Question: I think this question is not a duplicate, or if it is, I couldn't understand how to make this work.
(sorry for my great drawing capabilities...)

I have a ball, radius 0.5 (so, perimeter is 3.<PHONE>).
In each frame, I have it in 'oldPosition' and I want to place it in 'position', so, move in the blue arrow direction, represented by the v vector in the drawing. This is easy.
The trick is that I want the ball to be rotated in the target position. The rotation axis should be perpendicular to the direction (green dashed line), and rotation should be performed in relation to the object center (rotation will be 2x the length of the translation).
My libgdx code at the moment looks like:
'''
// During object initialization I have a Matrix4 with identify
Matrix4 rotation = new Matrix4();
// Now, this code during render()
Vector3 movement = position.sub(oldPosition);
float length = movement.len();
// drawing this on paper, it seems a correct way to compute orthogonal vector
rotation.rotateRad(new Vector3(-movement.z, 0f, movement.x), 2*length);
iSphere.transform = rotation.cpy().trn(position);
'''
So, basically, I start with the identify Matrix4. In each frame I apply a rotation to it, apply that rotation in the sphere, and translate it.
This seems to work at first (?), but after a lot of rotations, ball starts rotating in the wrong direction.
I tried an implementation with Quaternions but did not have luck as well. It should be something simple that I am forgetting.
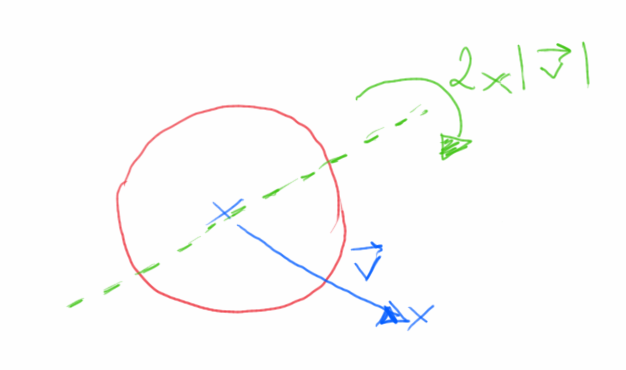
Answer: Like @Springrbua said you could take the cross product to get the axis to rotate around. For example (untested code):
'''
public void update(float delta) {
velocity.add(tmpV.set(acceleration).scl(delta));
position.add(tmpV.set(velocity).scl(delta));
final float speed = velocity.len();
final float angle = speed*delta*MathUtils.radiansToDegrees;
Vector3 axis = tmpV.set(velocity).scl(-1f/speed).crs(Vector3.Y);
tmpQ.set(axis, angle);
rotation.mulLeft(tmpQ);
transform.set(position, rotation);
}
'''
Here's the full source of a working example: <URL>